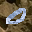
Label: 0